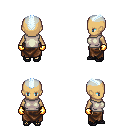
a pixel art fantasy rpg character, female body template, human, tanned skin, white sleeveless shirt, robe skirt, white cyan short mohawk hairstyle, gold gloves, ghillies, four views (front, back, left, right), 2x2 character sprite sheet, small pixel art, hard edges, no anti-aliasing